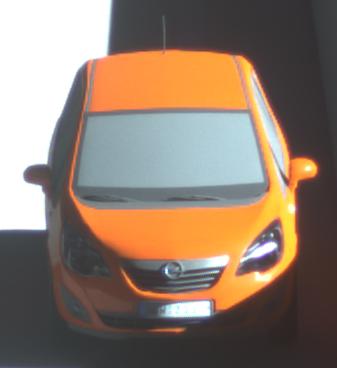
Make: Opel
Model: Meriva 1.4
Detailed model: Meriva (B)
Model produced from: 2010/05
Model produced until: 2013/11
Doors: 5
Color: orange
Road condition: dry road
Daytime: morning or afternoon
Contrast: high contrast